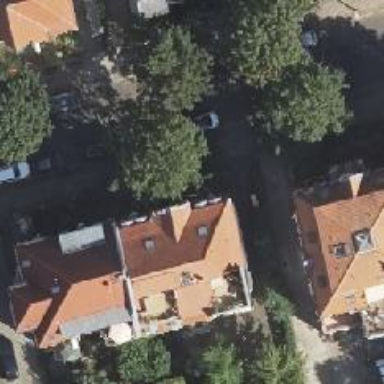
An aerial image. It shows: Apartments building with mansard roof.